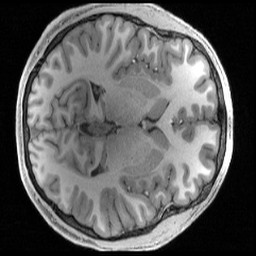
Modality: T1w
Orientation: axial
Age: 19
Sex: male
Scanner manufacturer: siemens
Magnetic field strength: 3 T
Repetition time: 2.4 s
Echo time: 0.00231 s